Question: I am trying to style a simple table:
'''
<table>
<tr>
<th>Title1</th>
<th>Title2</th>
</tr>
<tr>
<td>Cell</td>
<td>Cell</td>
</tr>
<tr>
<td>Cell</td>
<td>Cell</td>
</tr>
</table>
'''
I want the table to have horizontal borders at the top and bottom, and the heading to have a horizontal border at the bottom:

This seems to work fine when I do not have a containing div identified by ID:
<URL>
Once I put it in a containing div it is failing:
<URL>
Using CSS I can achieve this using firebug. Somehow trying to put it in the style sheet is causing it to fail (the th borders are not showing up). Any ideas?
A typo I had was found, but as my original was not working, I have updated the above to show the error I am running into. The problem is somehow with adding a containing div and identifying the table by its ID.
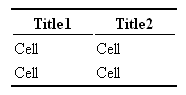
Answer: Updated fiddle:
<URL>
'''
table {
border-top: 2px solid black;
border-bottom: 2px solid black;
}
'''
was containing a bracket extra
UPdated for the new issue:
<URL>
Check it out if you have any problems..